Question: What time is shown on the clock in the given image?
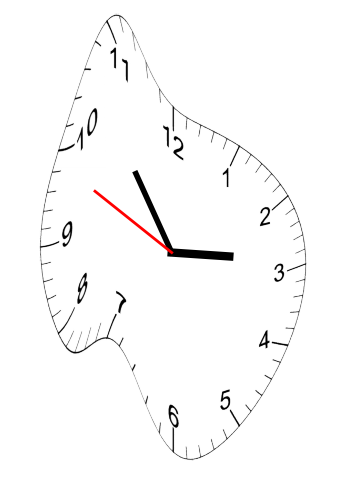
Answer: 02:53:49